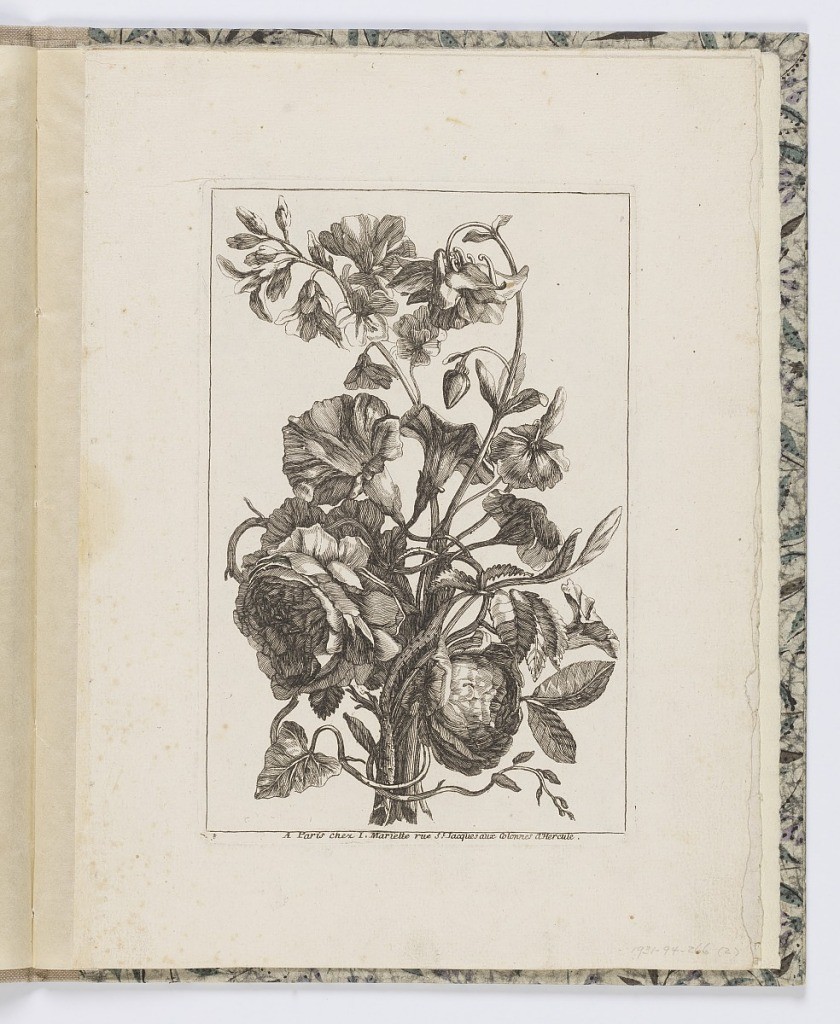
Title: Flowers
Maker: Jean Mariette, French, 1660–1742
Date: ca. 1750
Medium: Engraving on paper
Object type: bound print
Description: Flowers, from bound album